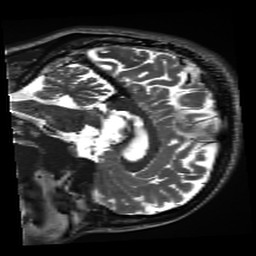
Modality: inplaneT2
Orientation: sagittal
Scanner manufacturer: siemens
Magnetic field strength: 3 T
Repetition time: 11 s
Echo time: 0.059 s